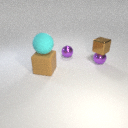
small purple metal sphere behind small purple metal sphere